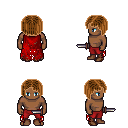
a pixel art fantasy rpg character, male body template, human, dark skin, red tattered cape, red pants, brown pageboy hairstyle, brown shoes, dagger, four views (front, back, left, right), 2x2 character sprite sheet, small pixel art, hard edges, no anti-aliasing